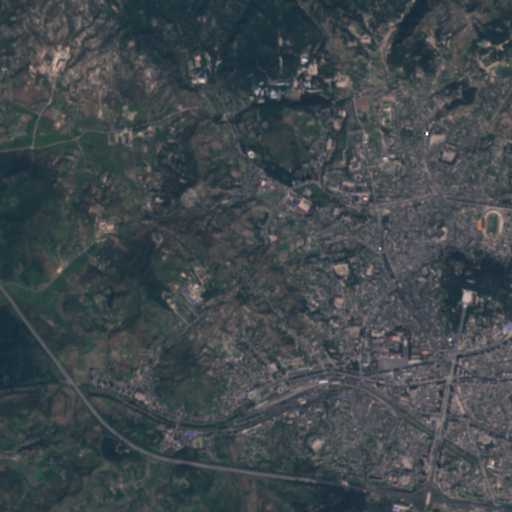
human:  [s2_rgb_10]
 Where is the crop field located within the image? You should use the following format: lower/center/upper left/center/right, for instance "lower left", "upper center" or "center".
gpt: The crop field is located in the lower left of the image.
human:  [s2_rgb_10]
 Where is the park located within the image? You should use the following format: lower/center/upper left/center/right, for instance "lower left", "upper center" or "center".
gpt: The park is located in the upper right of the image.
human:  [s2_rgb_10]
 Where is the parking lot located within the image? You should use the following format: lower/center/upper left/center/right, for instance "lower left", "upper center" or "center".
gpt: The parking lot is located in the center right of the image.
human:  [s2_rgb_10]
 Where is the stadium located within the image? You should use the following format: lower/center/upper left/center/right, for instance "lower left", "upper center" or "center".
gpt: The stadium is located in the center right of the image.
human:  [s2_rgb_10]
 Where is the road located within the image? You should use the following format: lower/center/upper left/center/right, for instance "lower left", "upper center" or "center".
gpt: There is no road in the image.